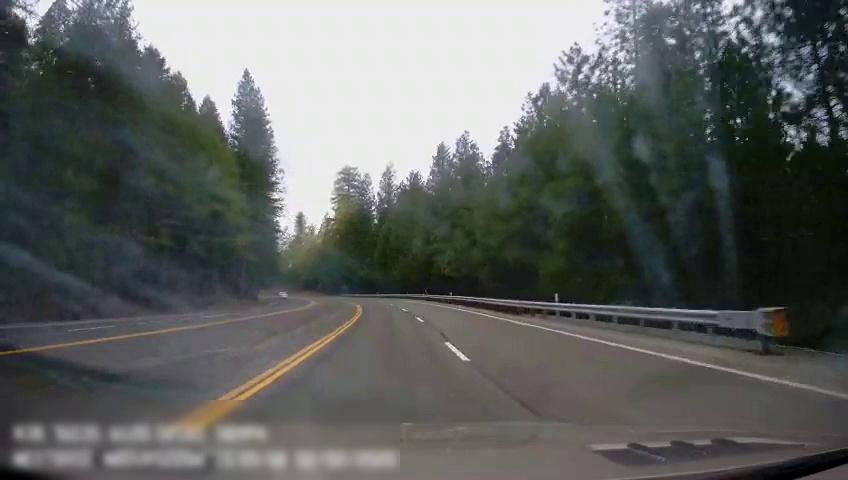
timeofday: Day
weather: Cloudy
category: Drivable Space
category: Lanes | Opposite Lane
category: Lanes | Opposite Lane
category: Lanes | Alternate Lane
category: Lanes | Opposite Lane
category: Lanes | Current Lane
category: Lanes | Current Lane
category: Traffic | Signs